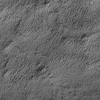
Atmospheric dust classification: not_dusty